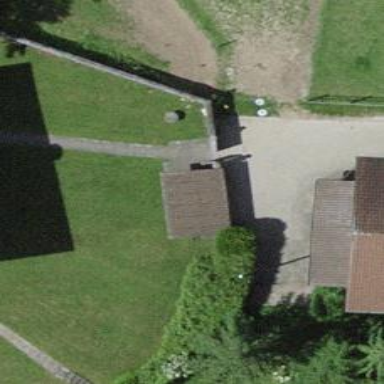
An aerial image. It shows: Gate.